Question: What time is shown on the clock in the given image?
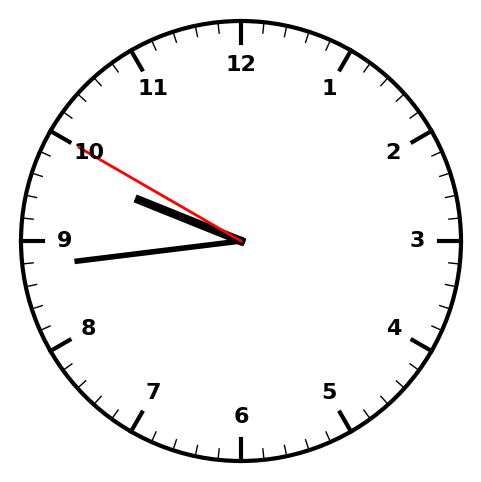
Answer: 09:43:50